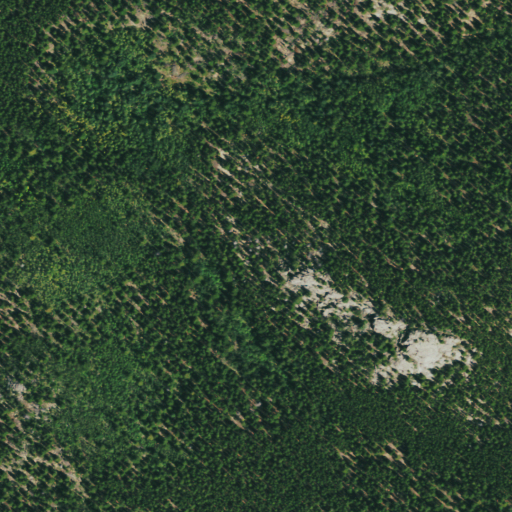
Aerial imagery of mountain in Colorado named Miramonte Mountain containing evergreen forest and deciduous forest